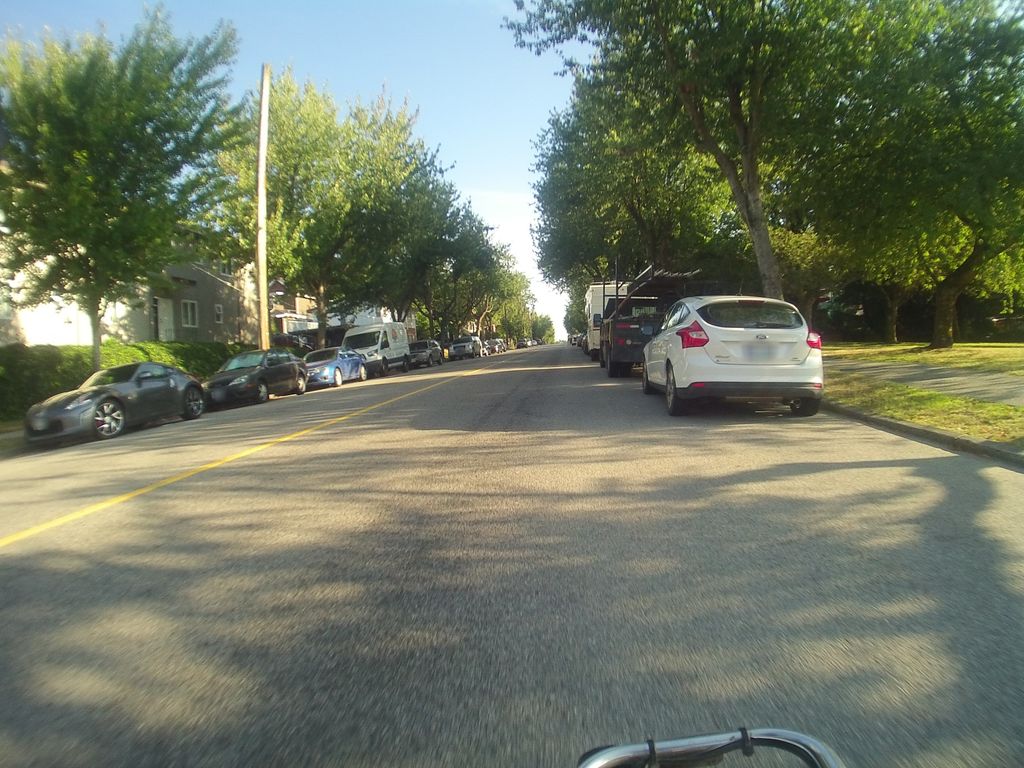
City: vancouver